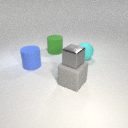
small gray metal cube above large gray rubber cube